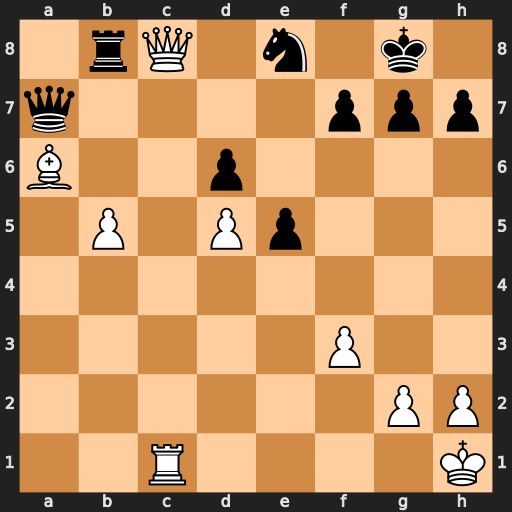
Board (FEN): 1rQ1n1k1/q4ppp/B2p4/1P1Pp3/8/5P2/6PP/2R4K
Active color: w
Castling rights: -
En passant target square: -
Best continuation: Qxb8 Qxb8 Rc8 Qxc8 Bxc8